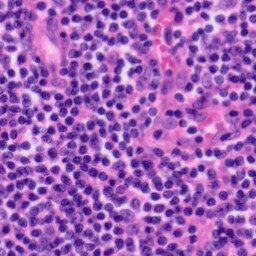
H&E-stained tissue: Tonsil